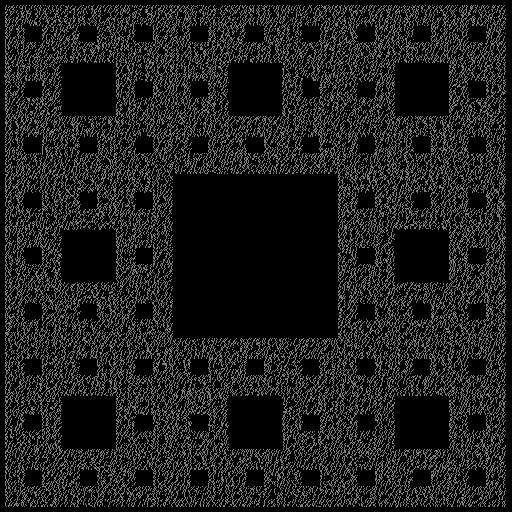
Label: sierpinski_carpet